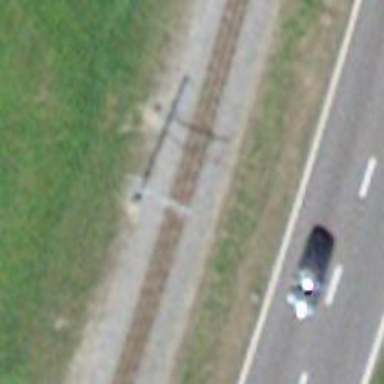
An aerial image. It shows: Catenary mast for power lines.